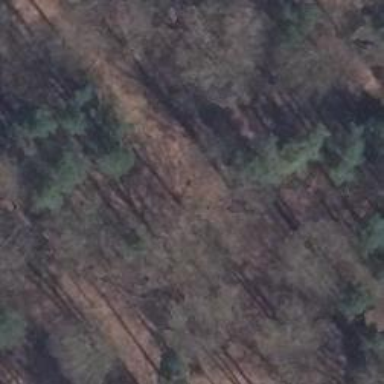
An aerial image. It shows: Forest area.